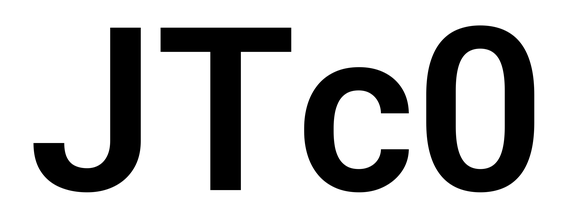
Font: Roboto_SemiBold